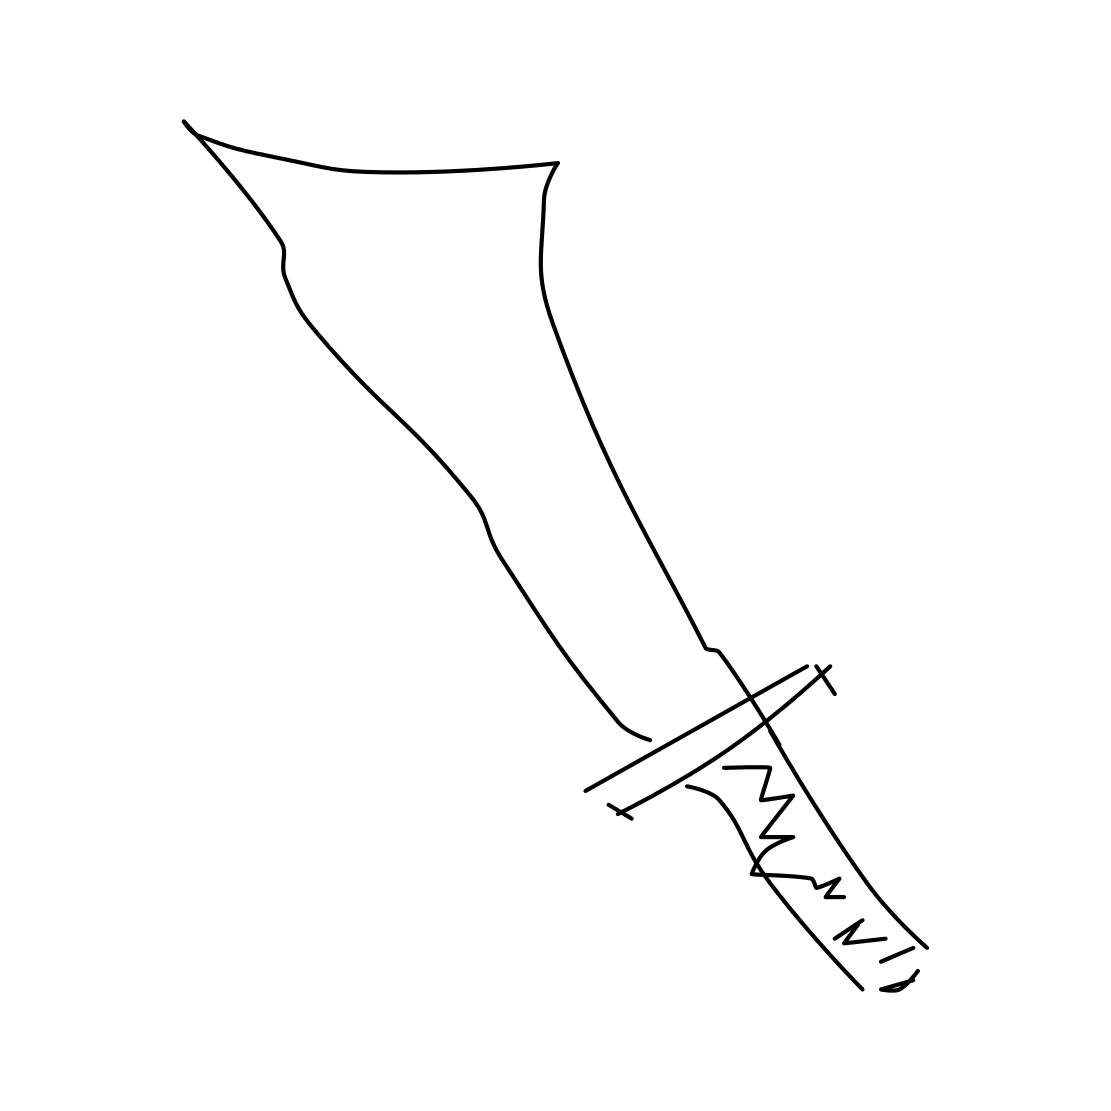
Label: sword